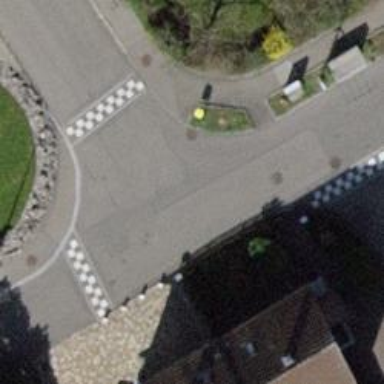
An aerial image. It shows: Residential road with asphalt surface and traffic calming table.